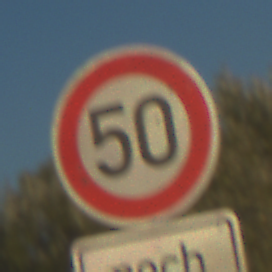
Verkehrszeichen: Geschwindigkeit50
Zusatzzeichen unten: LaengeEinerStrecke4
Umgebung: Outdoor, RoadRail
Tageszeit: SunriseSunset
Wetter: Clear
Licht: Natural
Jahreszeit: NotSpecified
Kontrast: HighContrast